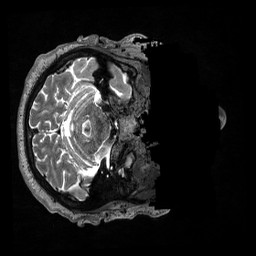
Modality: T2w
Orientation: axial
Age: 73
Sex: male
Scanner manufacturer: siemens
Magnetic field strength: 3 T
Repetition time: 3.2 s
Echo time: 0.562 s